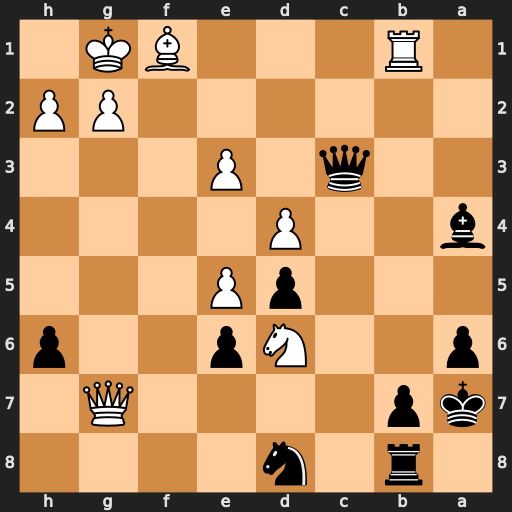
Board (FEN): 1r1n4/kp4Q1/p2Np2p/3pP3/b2P4/2q1P3/6PP/1R3BK1
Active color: b
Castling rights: -
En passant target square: -
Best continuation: Bc2 Nb5+ axb5